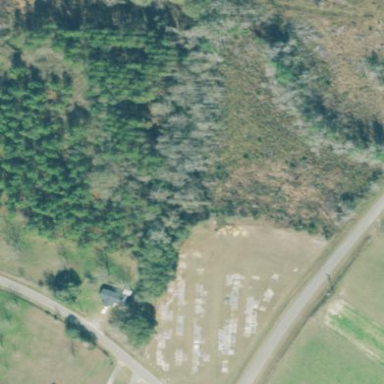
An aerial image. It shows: Cemetery.